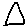
Label: triangle